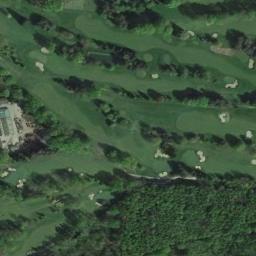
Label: golf_course